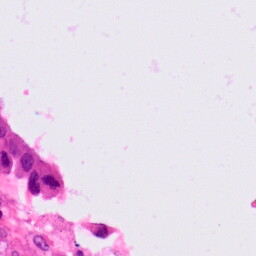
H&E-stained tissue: Lung